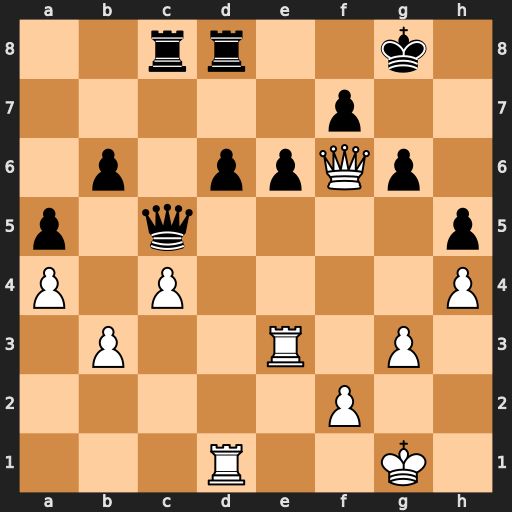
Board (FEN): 2rr2k1/5p2/1p1ppQp1/p1q4p/P1P4P/1P2R1P1/5P2/3R2K1
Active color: w
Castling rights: -
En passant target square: -
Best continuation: Rxe6 fxe6 Qxg6+ Kf8 Qf6+